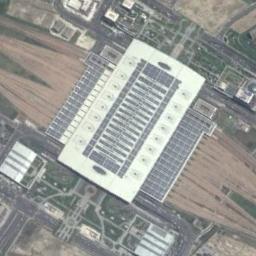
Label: railway_station